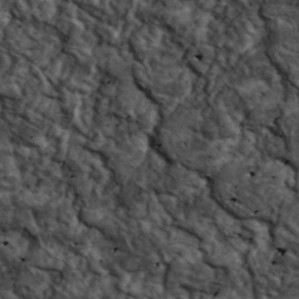
Label: non_frost